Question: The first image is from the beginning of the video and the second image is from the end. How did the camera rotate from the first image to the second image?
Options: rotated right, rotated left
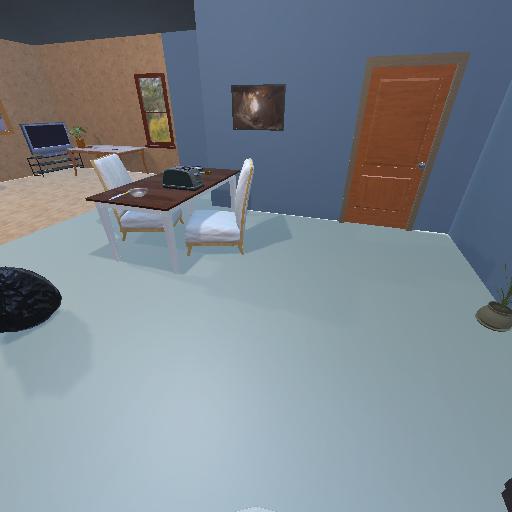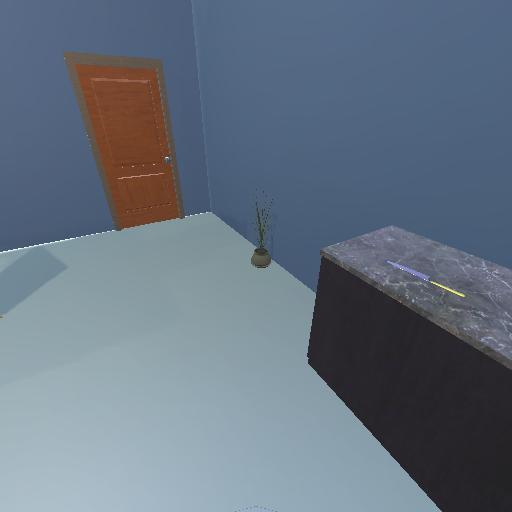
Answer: rotated right